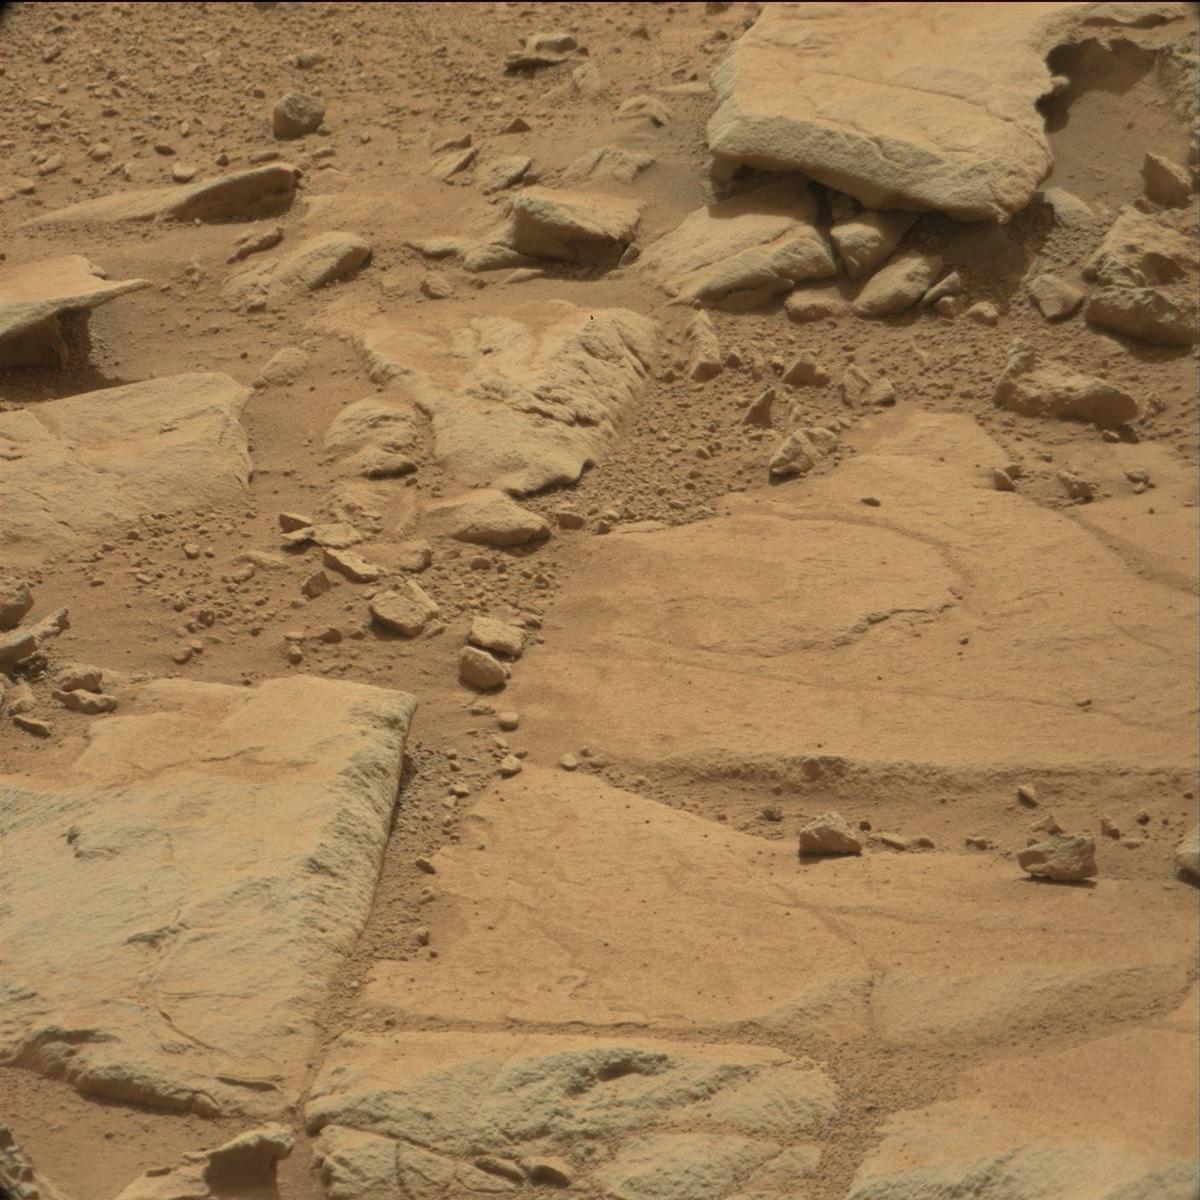
Terrain classes present: Bedrock, Rock, Sand / Soil